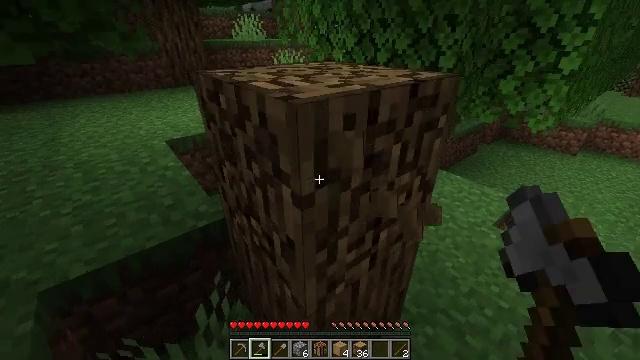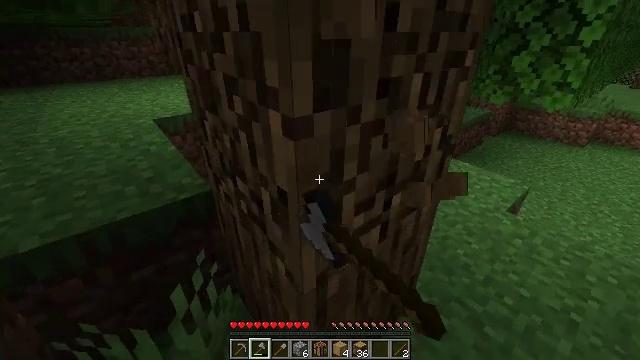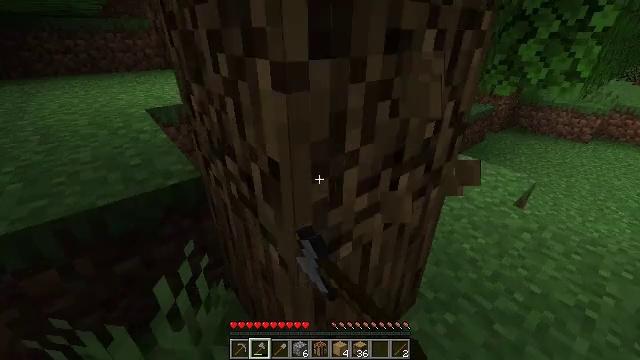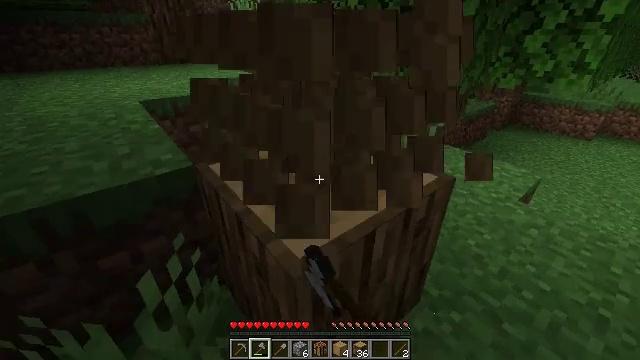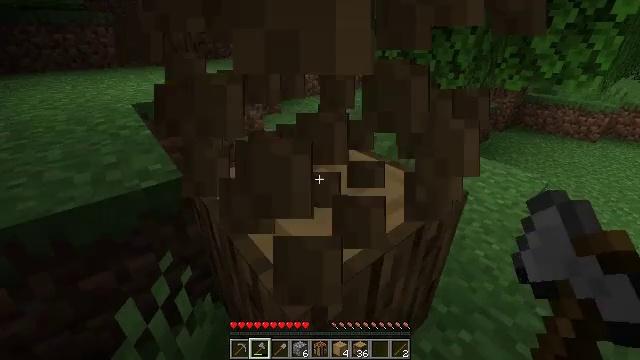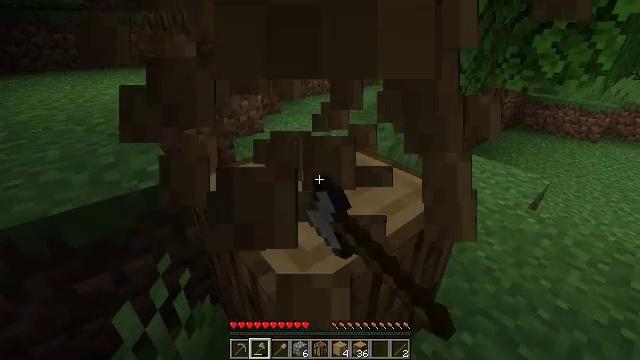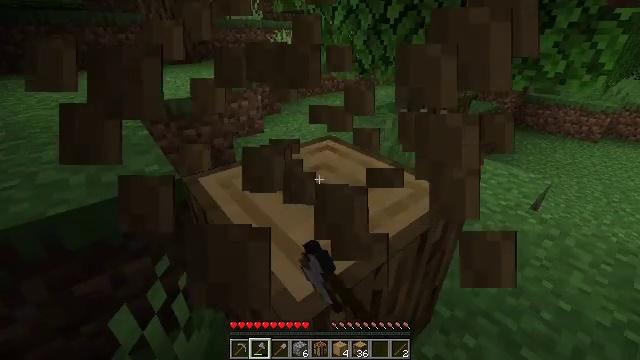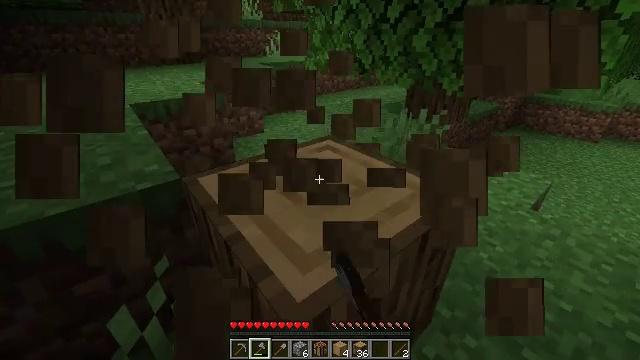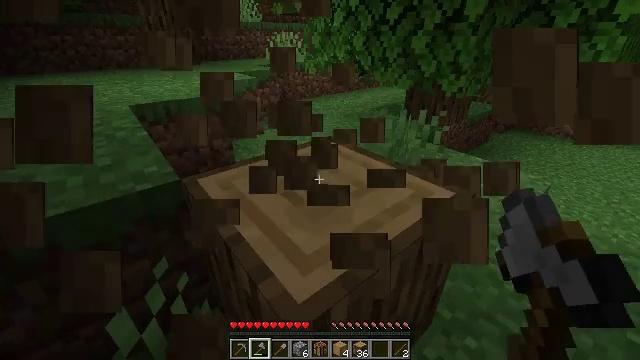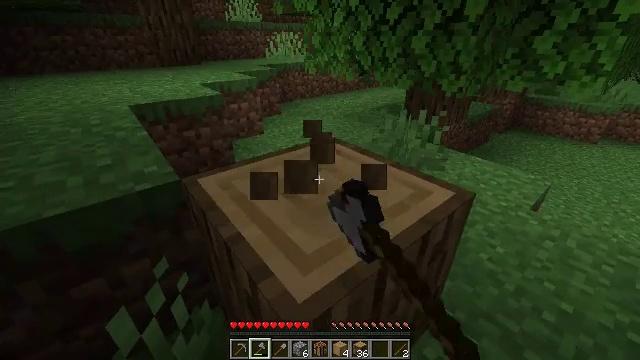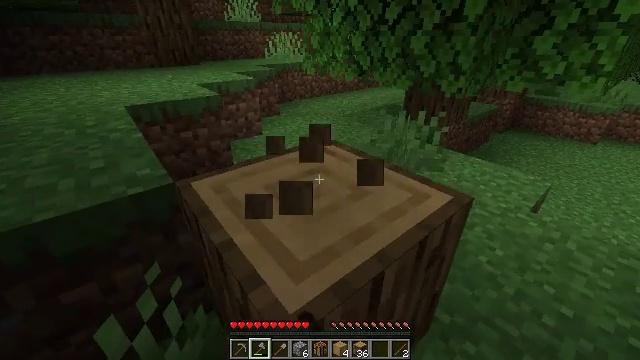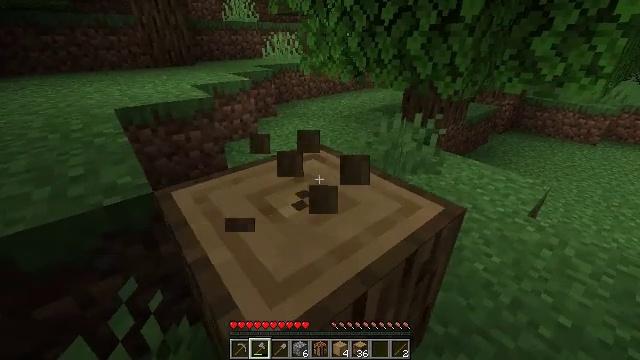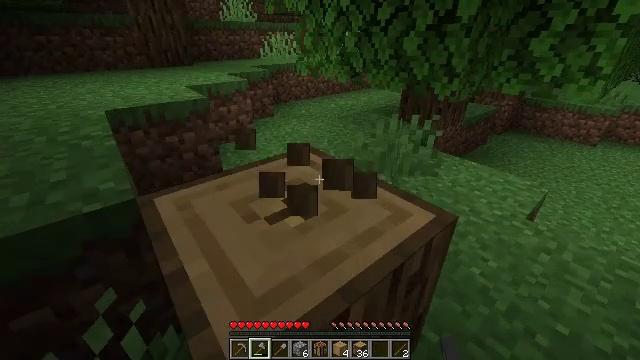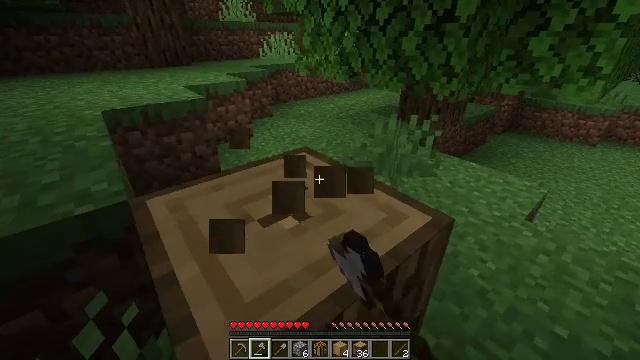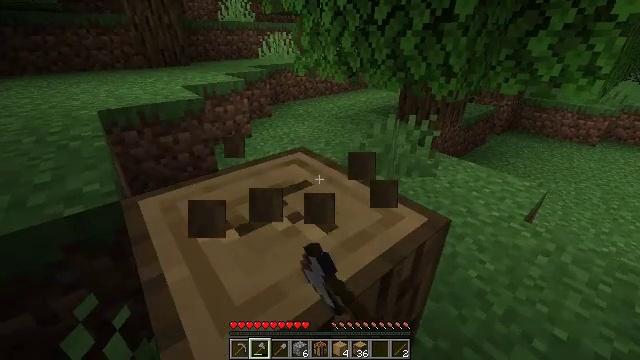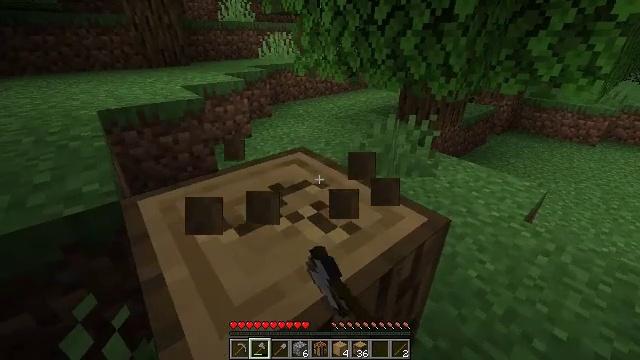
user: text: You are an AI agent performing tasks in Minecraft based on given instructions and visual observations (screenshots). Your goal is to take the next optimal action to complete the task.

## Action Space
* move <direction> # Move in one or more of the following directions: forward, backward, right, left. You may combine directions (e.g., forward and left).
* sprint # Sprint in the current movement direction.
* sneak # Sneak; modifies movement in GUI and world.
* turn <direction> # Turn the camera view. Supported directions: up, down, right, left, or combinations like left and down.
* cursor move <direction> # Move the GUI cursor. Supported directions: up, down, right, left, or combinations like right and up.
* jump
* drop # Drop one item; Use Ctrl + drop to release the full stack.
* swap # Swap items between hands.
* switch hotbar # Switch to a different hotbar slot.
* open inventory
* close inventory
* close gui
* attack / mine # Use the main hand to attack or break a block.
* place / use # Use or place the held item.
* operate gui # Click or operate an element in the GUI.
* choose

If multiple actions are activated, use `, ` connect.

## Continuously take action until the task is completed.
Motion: motion action
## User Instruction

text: Mine the oak log.
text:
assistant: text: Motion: attack / mine
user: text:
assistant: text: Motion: attack / mine
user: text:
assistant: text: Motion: attack / mine
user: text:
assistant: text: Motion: attack / mine
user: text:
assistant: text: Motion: attack / mine
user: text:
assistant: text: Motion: attack / mine
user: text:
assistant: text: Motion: attack / mine
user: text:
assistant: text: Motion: attack / mine
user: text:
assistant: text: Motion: attack / mine
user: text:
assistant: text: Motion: move forward, attack / mine
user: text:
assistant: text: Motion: move forward, attack / mine
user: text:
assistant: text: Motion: attack / mine
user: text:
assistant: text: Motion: attack / mine
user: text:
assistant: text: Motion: attack / mine
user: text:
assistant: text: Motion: attack / mine
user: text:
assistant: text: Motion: attack / mine
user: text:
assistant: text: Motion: attack / mine
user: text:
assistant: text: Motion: attack / mine
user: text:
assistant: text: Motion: attack / mine
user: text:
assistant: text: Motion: attack / mine
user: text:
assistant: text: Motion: attack / mine
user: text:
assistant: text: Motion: attack / mine
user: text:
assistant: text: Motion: attack / mine
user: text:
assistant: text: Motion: attack / mine
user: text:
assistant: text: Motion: attack / mine
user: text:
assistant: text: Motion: move forward, attack / mine
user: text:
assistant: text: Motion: move forward, attack / mine
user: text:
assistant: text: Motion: move forward, turn left
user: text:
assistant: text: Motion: no_op